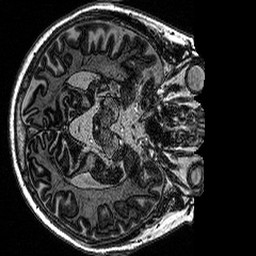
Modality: MP2RAGE
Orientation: axial
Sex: male
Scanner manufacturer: siemens
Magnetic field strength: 3 T
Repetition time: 5 s
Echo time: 0.00292 s